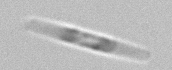
Label: pennate